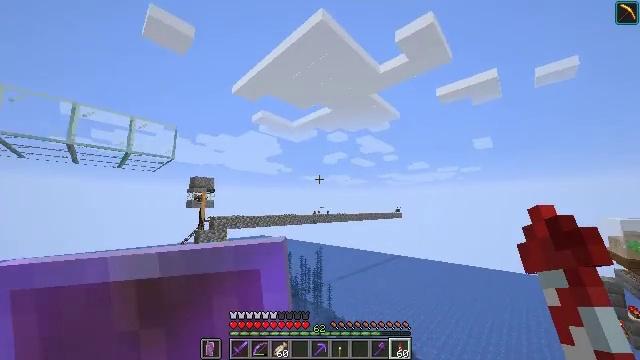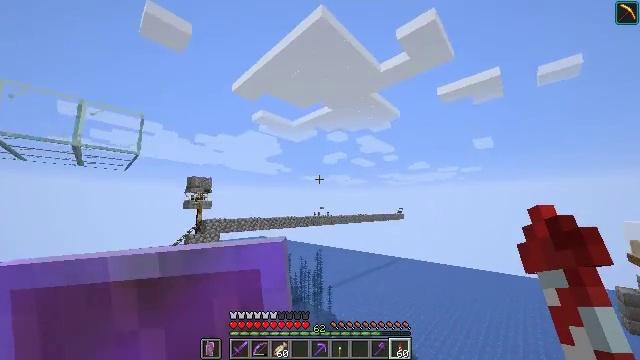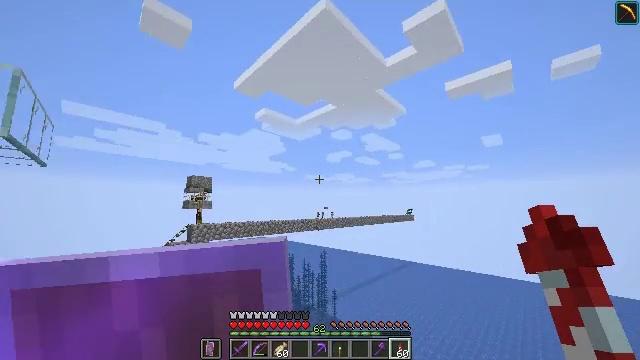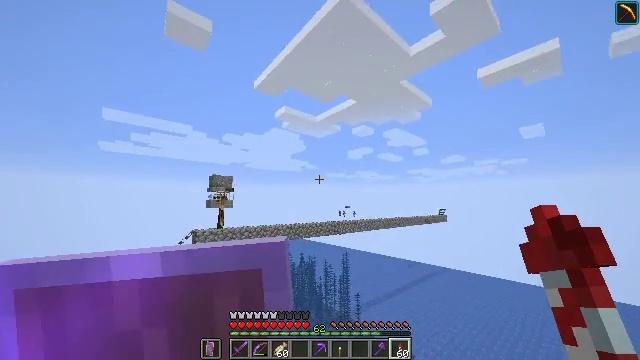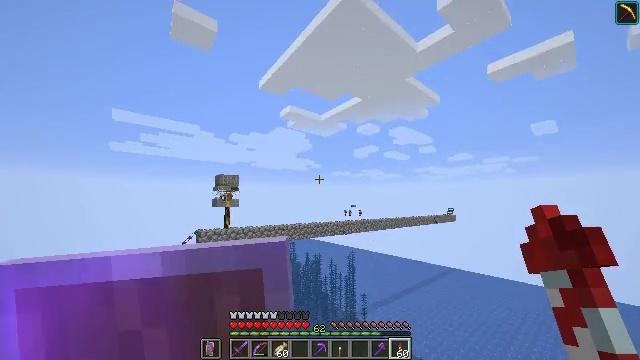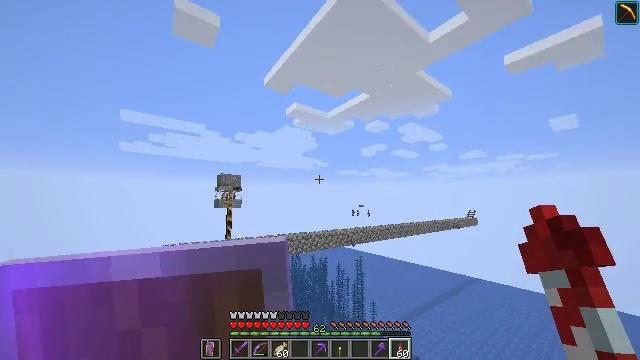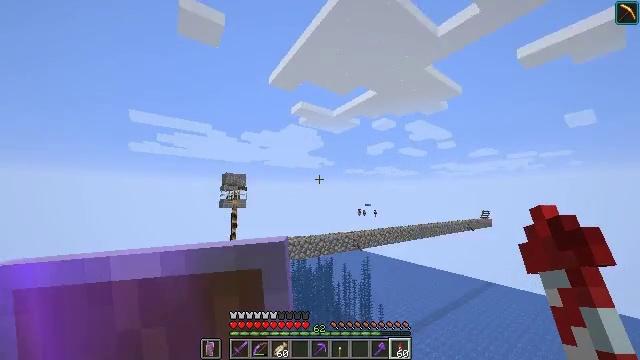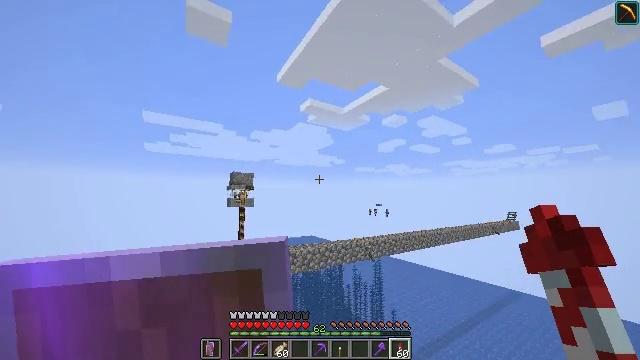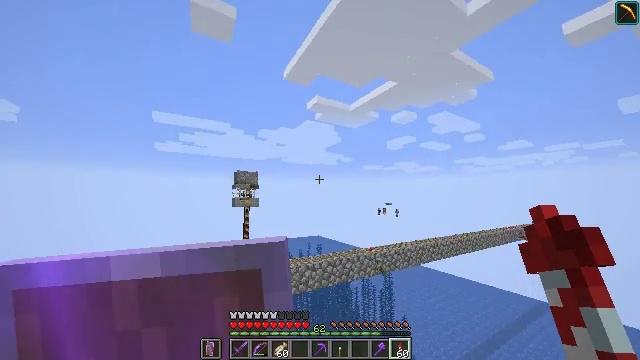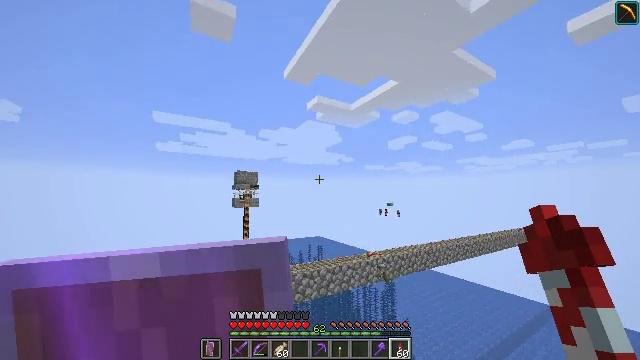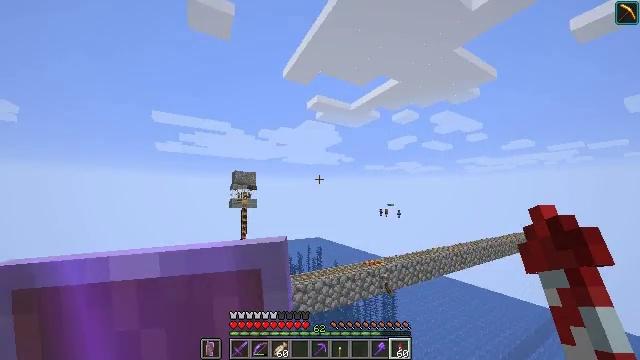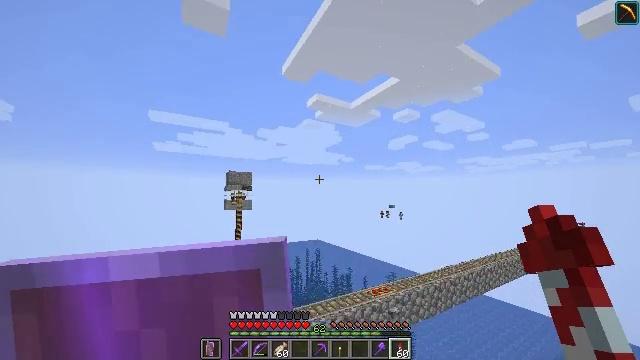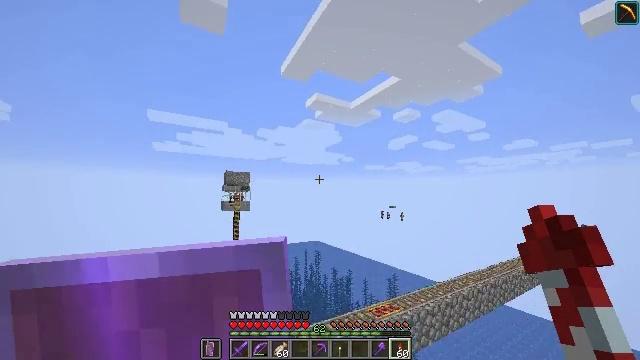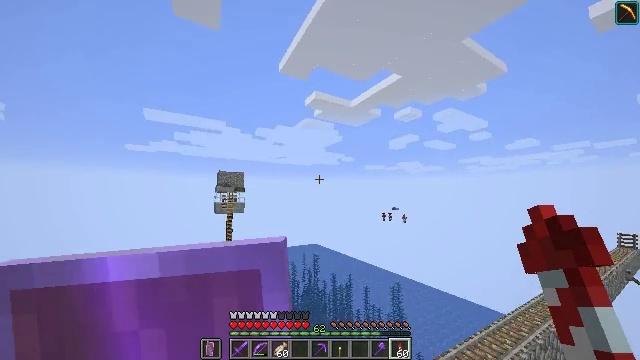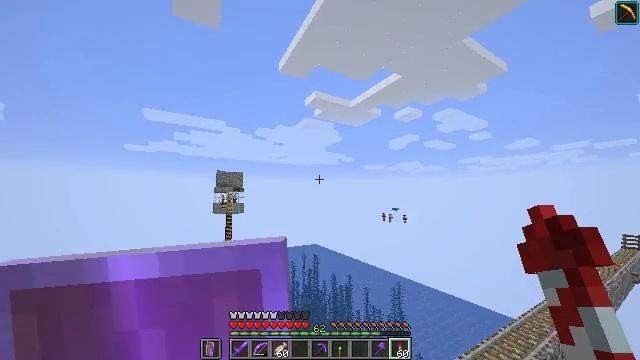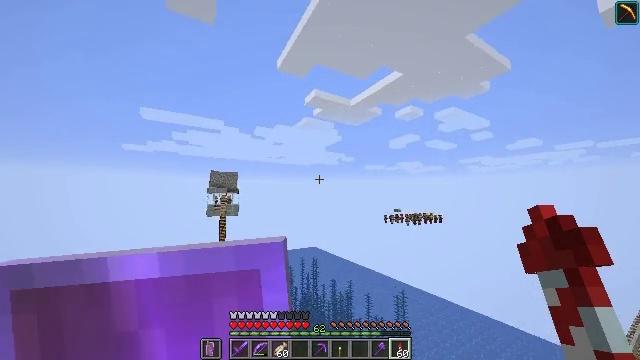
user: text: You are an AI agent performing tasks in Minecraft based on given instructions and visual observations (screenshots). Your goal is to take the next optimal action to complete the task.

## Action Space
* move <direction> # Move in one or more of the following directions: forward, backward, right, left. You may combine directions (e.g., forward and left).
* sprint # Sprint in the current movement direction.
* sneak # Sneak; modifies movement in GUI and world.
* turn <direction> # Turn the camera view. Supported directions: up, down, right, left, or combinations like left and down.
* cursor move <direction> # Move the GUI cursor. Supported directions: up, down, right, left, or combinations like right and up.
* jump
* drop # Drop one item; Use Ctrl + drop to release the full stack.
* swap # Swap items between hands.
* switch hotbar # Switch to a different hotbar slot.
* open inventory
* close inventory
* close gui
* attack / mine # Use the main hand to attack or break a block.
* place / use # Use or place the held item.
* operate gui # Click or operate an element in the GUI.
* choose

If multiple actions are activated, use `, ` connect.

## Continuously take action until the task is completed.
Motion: motion action
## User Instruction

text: Mine the blast furnace.
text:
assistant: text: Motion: move forward, sprint
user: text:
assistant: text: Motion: move forward, sprint, turn left
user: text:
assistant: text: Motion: move forward, sprint, turn left
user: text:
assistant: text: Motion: move forward, sprint, turn left
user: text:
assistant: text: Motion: move forward, sprint, turn left
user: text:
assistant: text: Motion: move forward, sprint, turn left
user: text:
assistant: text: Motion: move forward, sprint, turn left
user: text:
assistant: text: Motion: move forward, sprint, turn left
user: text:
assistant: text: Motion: move forward, sprint
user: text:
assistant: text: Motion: move forward, sprint
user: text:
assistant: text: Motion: move forward, sprint
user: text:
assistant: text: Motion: move forward, sprint
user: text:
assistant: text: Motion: move forward, sprint
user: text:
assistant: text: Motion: move forward, sprint
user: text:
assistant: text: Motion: move forward, sprint
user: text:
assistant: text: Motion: move forward, sprint
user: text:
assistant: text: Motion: move forward, sprint
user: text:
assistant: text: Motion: move forward, sprint
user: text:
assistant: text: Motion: move forward, sprint, turn left
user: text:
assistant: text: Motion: move forward, sprint, turn left
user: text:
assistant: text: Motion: move forward, sprint
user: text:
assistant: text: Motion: move forward, sprint
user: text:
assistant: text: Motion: move forward, sprint
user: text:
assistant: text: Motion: move forward, sprint
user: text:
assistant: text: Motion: move forward, sprint
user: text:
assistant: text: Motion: move forward, sprint
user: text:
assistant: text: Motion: move forward, sprint
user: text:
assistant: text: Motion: move forward, sprint
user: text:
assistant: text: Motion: move forward, sprint
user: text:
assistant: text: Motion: move forward, sprint